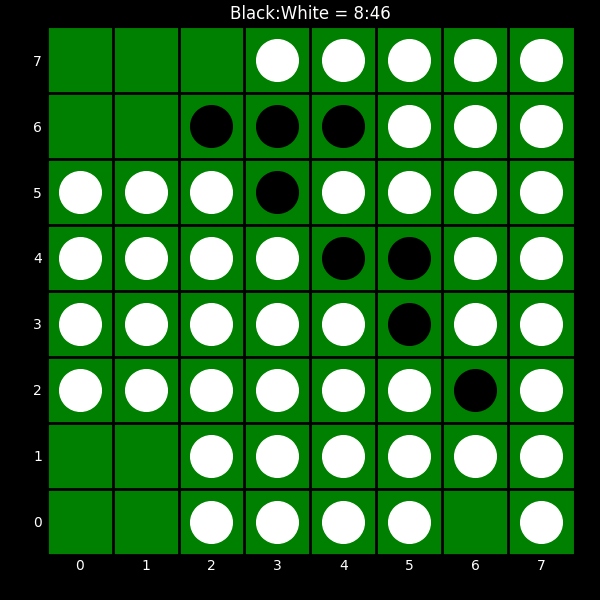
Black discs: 8
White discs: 46